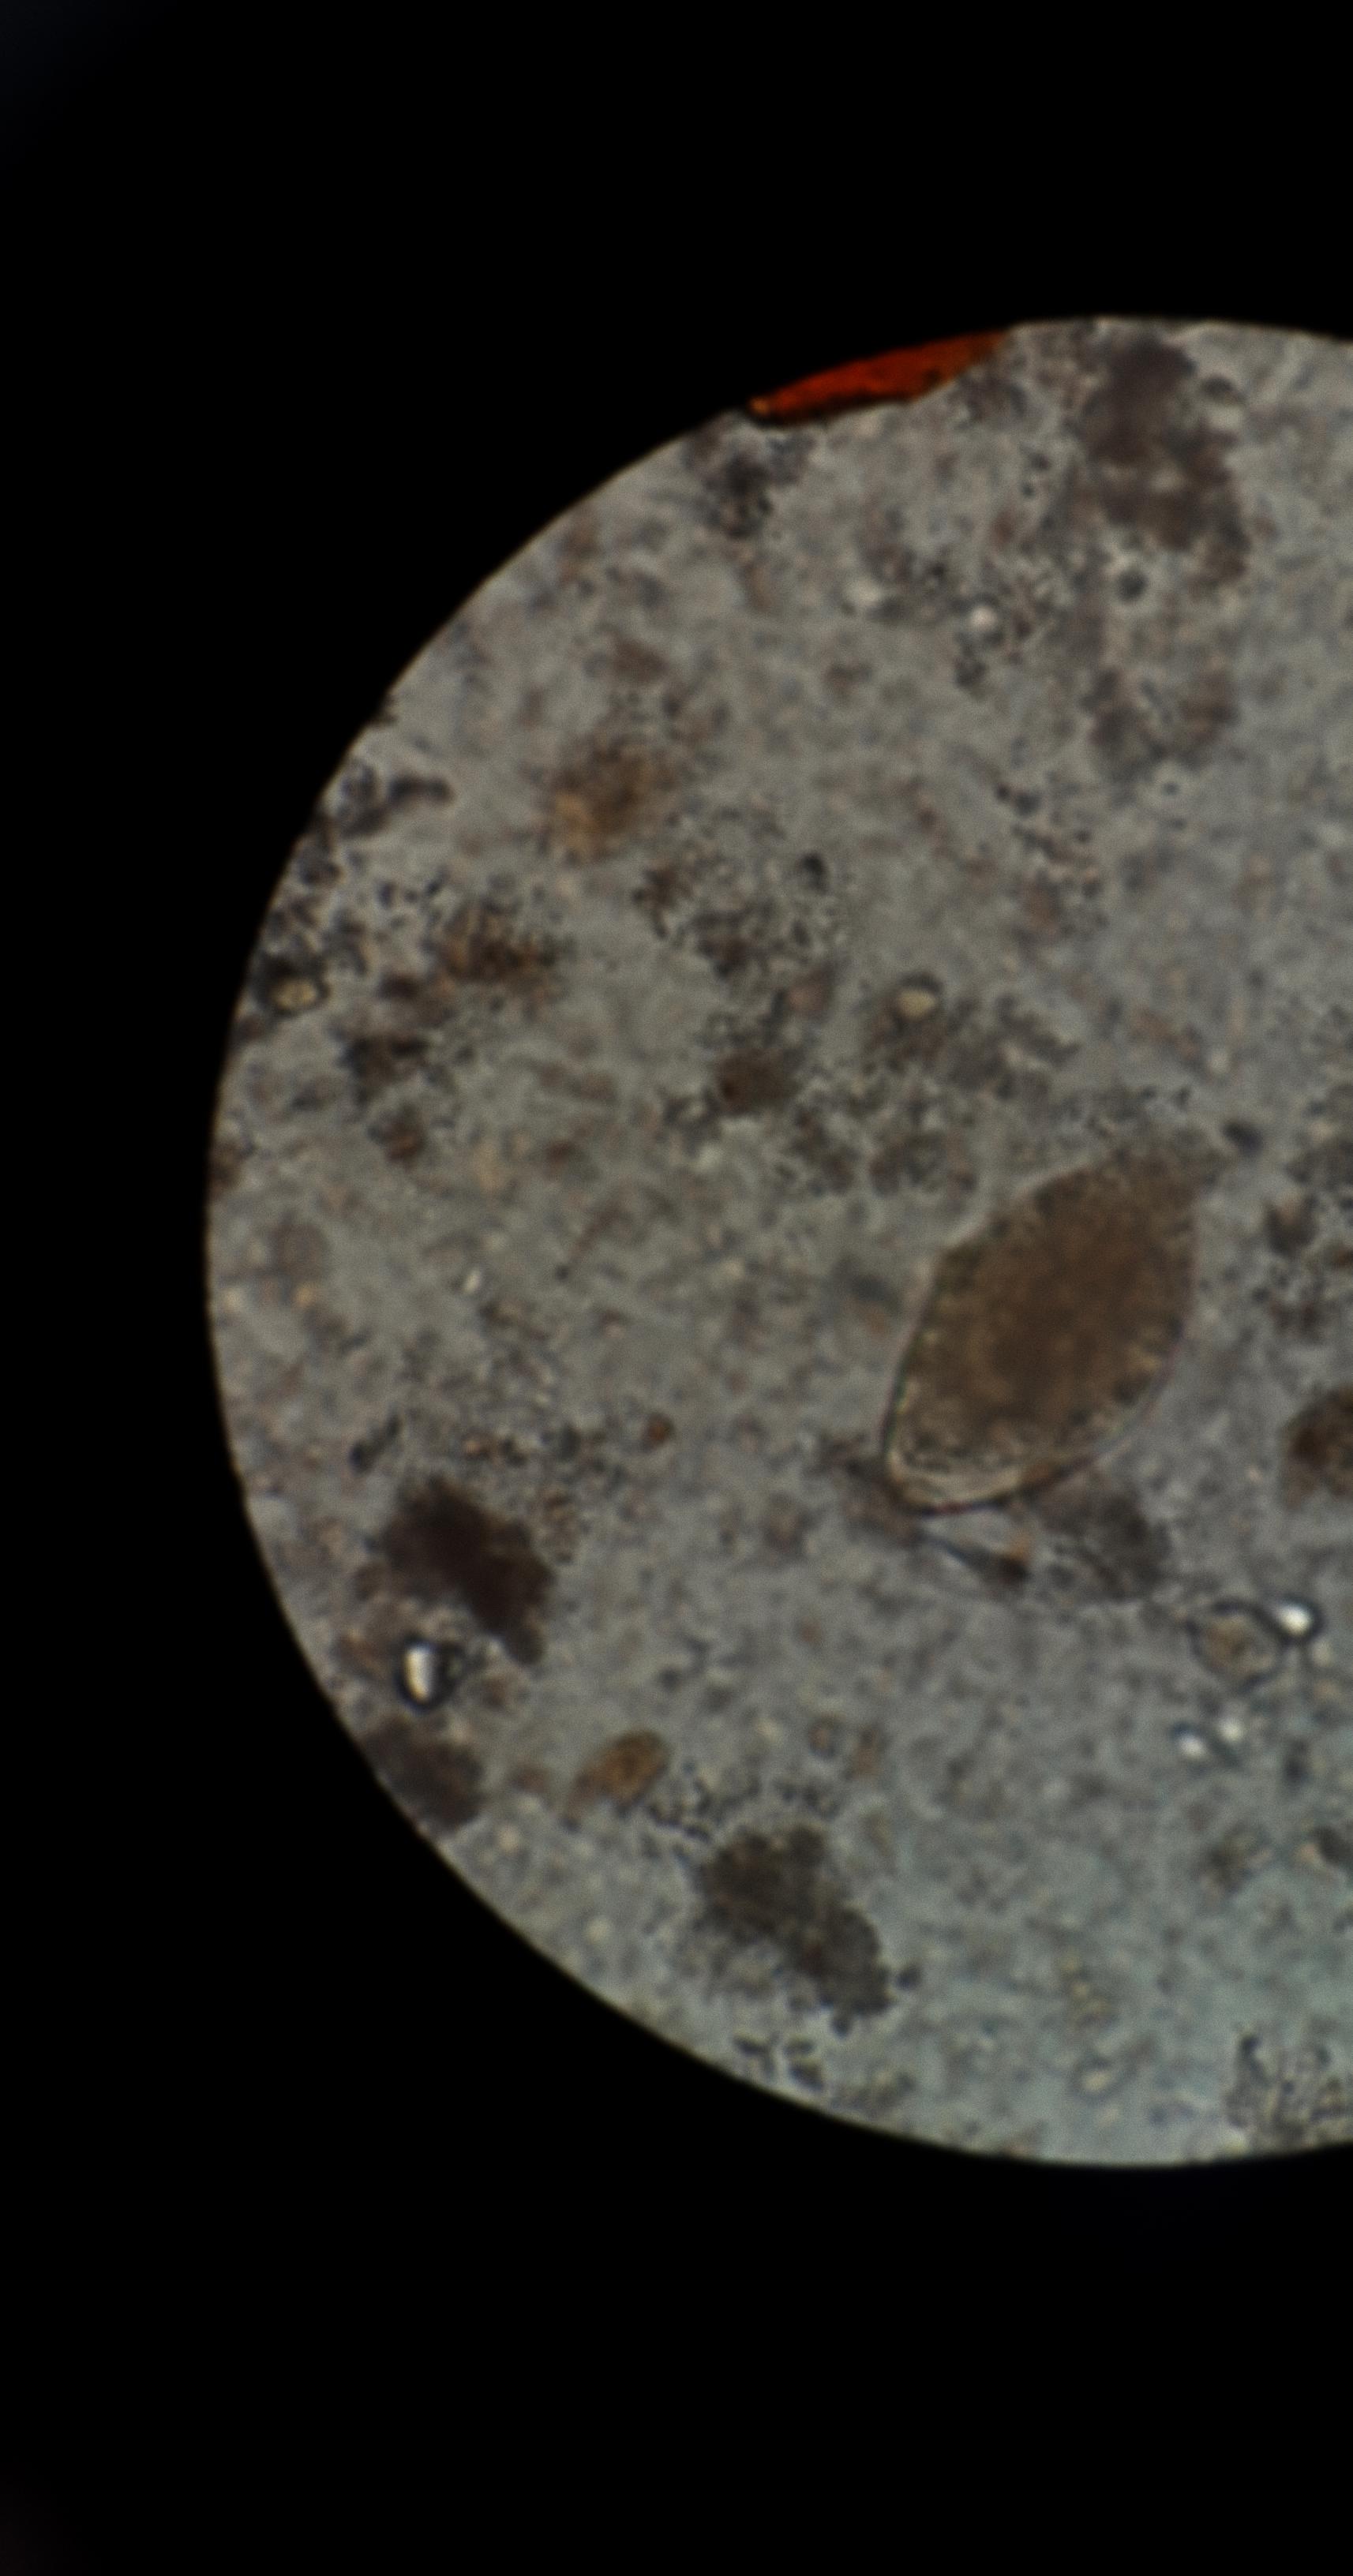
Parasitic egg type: Fasciolopsis buski